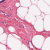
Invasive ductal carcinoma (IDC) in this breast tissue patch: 0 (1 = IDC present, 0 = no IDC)